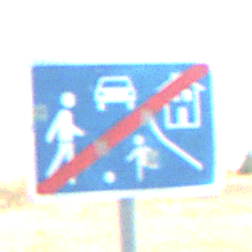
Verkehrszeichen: EndeVerkehrsberuhigterBereich
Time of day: MorningAfternoon
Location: Outdoor (Nature)
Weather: Clear
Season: Autumn
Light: Natural